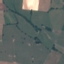
Label: Pasture